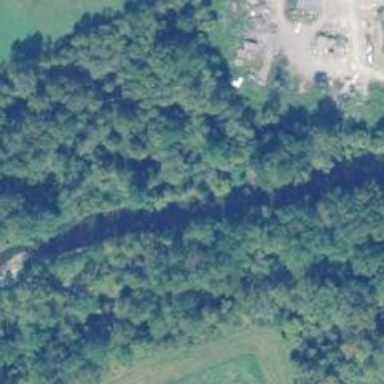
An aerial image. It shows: Bridge supported by abutments.